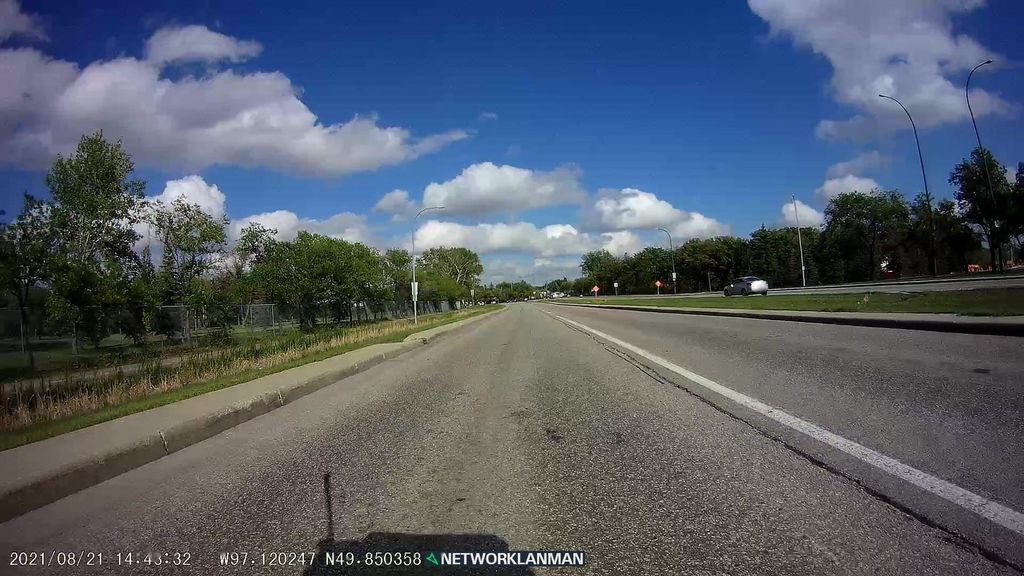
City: winnipeg